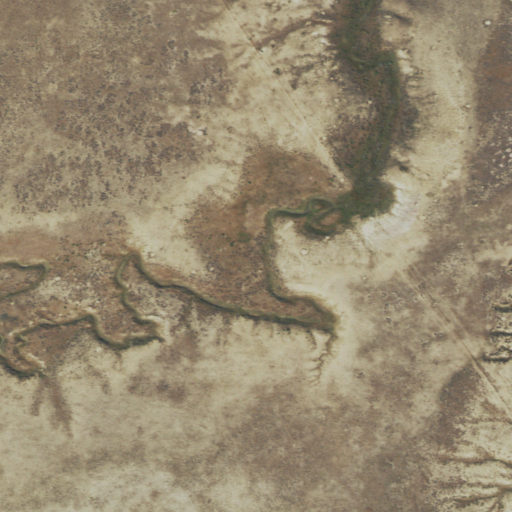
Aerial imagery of valley in Wyoming named Skiles Draw containing shrub and grassland